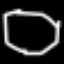
Label: octagon